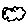
Label: cloud